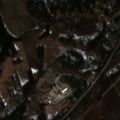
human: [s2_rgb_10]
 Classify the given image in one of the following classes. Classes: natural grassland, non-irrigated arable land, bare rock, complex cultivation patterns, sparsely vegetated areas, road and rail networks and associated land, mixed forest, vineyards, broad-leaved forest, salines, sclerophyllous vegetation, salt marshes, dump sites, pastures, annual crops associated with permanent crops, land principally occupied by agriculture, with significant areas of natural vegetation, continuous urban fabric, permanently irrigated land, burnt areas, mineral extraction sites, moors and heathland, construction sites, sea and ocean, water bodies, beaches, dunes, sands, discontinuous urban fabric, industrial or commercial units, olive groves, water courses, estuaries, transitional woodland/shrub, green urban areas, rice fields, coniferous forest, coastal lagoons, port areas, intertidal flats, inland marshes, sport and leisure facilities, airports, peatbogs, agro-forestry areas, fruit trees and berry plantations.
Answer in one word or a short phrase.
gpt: non-irrigated arable land, coniferous forest, mixed forest